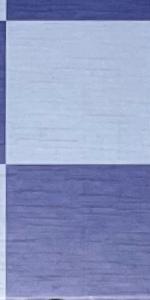
Label: Empty